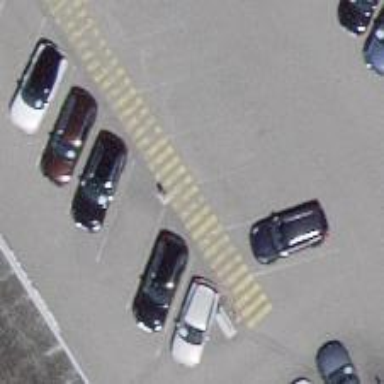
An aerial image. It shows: Charging station.